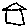
Label: house